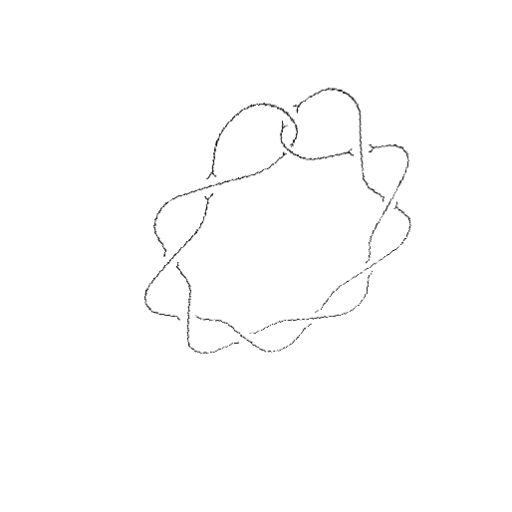
Crossing number: 10